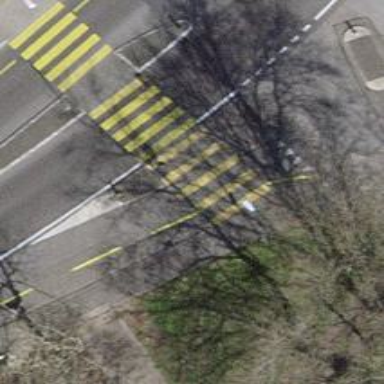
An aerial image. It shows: Pedestrian crossing with zebra markings on footway.